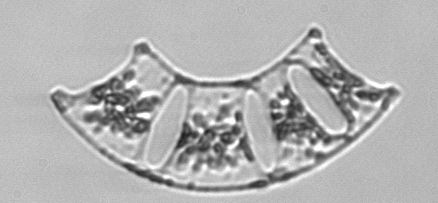
Label: Eucampia